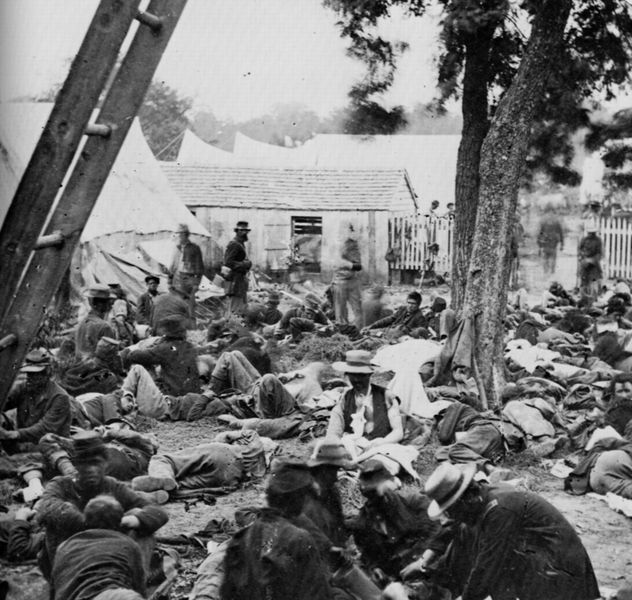
Titel: Eine Feldspitalszene
Künstler: Mathew B. Brady
Schlagwörter: baum, blätter, gruppe, himmel, körper, laub, mann, weiß, wolken, bäume, frauen, menschen, sitzen, äste, grau, hut, hüte, männer, schwarz, tür, dach, gras, haus, wiese, zaun, leute, zylinder, anzug, bart, bärte, arm, arme, stehen, tod, baumstamm, erde, häuser, zweige, gatter, hütte, boden, sitzend, wald, schuppen, sommer, liegen, schlafen, schlafende, hosen, russland, warm, afrika, dächer, hof, hütten, latten, lattenzaun, zäune, rast, speichen, arbeiter, krieg, leiter, stämme, treppe, soldaten, liegend, tor, foto, fotografie, photographie, krank, sprossen, draußen, schwarzweiss, gefangen, mäntel, stiefel, beten, gebet, menschenmenge, photo, verschwommen, elend, gefangene, rinde, müde, armut, arabien, rasten, holzhaus, zelt, zelte, lager, russisch, weiter, lagern, buden, lazaret, flüchtlinge, baracken, indios, sprossenleiter, holme, sträflinge, lazarett, festival, asyl, flüchtling, erschöpfte, jcken, rasr, zeltdorf, üte, hifoto, lagerr, flüchtlingslager